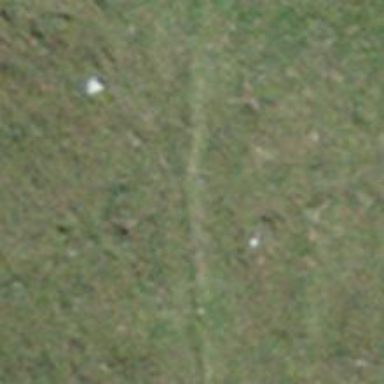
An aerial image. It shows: Path.